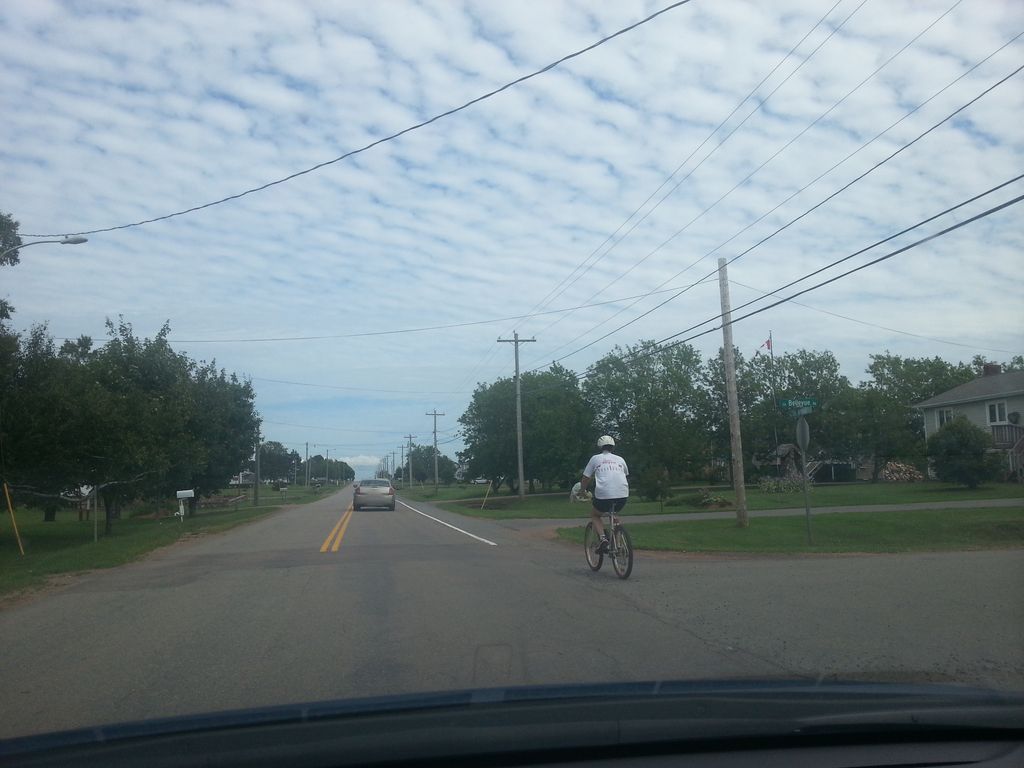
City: charlottetown